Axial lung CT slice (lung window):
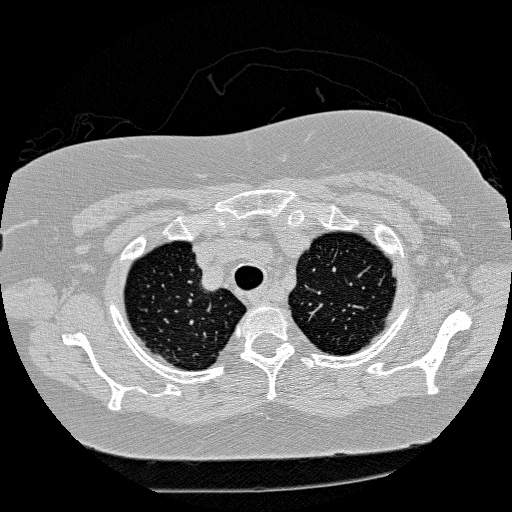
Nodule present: no